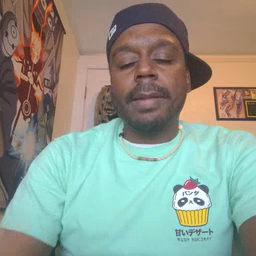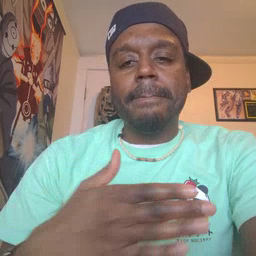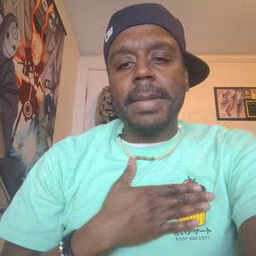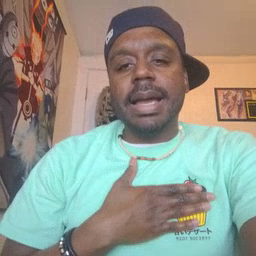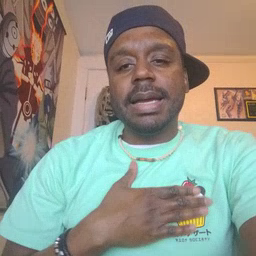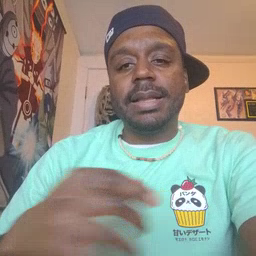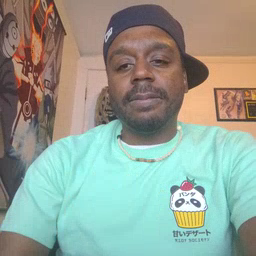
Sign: minemy